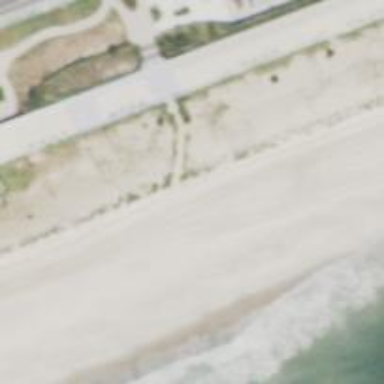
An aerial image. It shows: Lifeguard station.